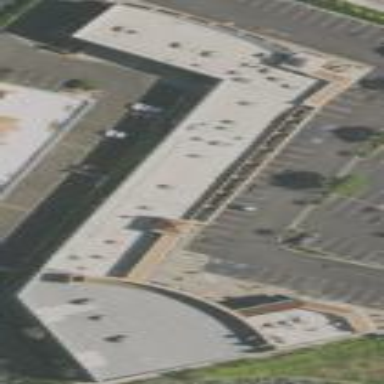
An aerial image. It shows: Retail building.